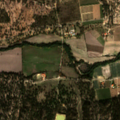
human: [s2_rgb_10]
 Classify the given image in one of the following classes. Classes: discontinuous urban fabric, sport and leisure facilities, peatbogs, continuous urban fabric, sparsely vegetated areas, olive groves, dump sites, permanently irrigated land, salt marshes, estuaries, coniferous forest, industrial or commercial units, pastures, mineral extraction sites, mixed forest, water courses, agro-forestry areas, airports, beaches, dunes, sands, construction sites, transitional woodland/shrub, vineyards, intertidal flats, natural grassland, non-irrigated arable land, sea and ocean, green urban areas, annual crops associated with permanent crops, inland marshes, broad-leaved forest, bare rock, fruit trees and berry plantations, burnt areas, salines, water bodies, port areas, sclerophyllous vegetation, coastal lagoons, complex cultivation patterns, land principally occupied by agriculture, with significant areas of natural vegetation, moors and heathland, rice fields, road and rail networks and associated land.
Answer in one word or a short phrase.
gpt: rice fields, complex cultivation patterns, agro-forestry areas, broad-leaved forest